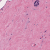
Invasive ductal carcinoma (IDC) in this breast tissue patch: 0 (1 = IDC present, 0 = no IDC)